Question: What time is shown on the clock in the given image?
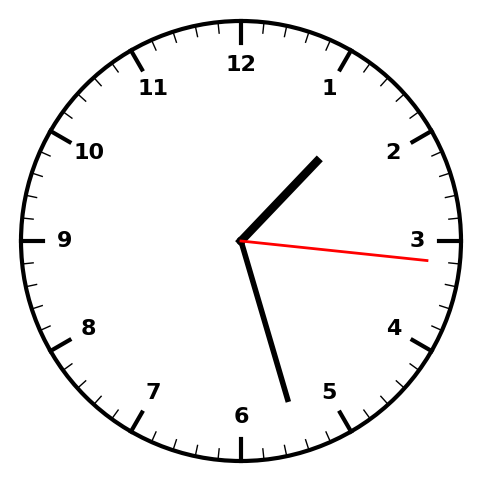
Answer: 01:27:16